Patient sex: M
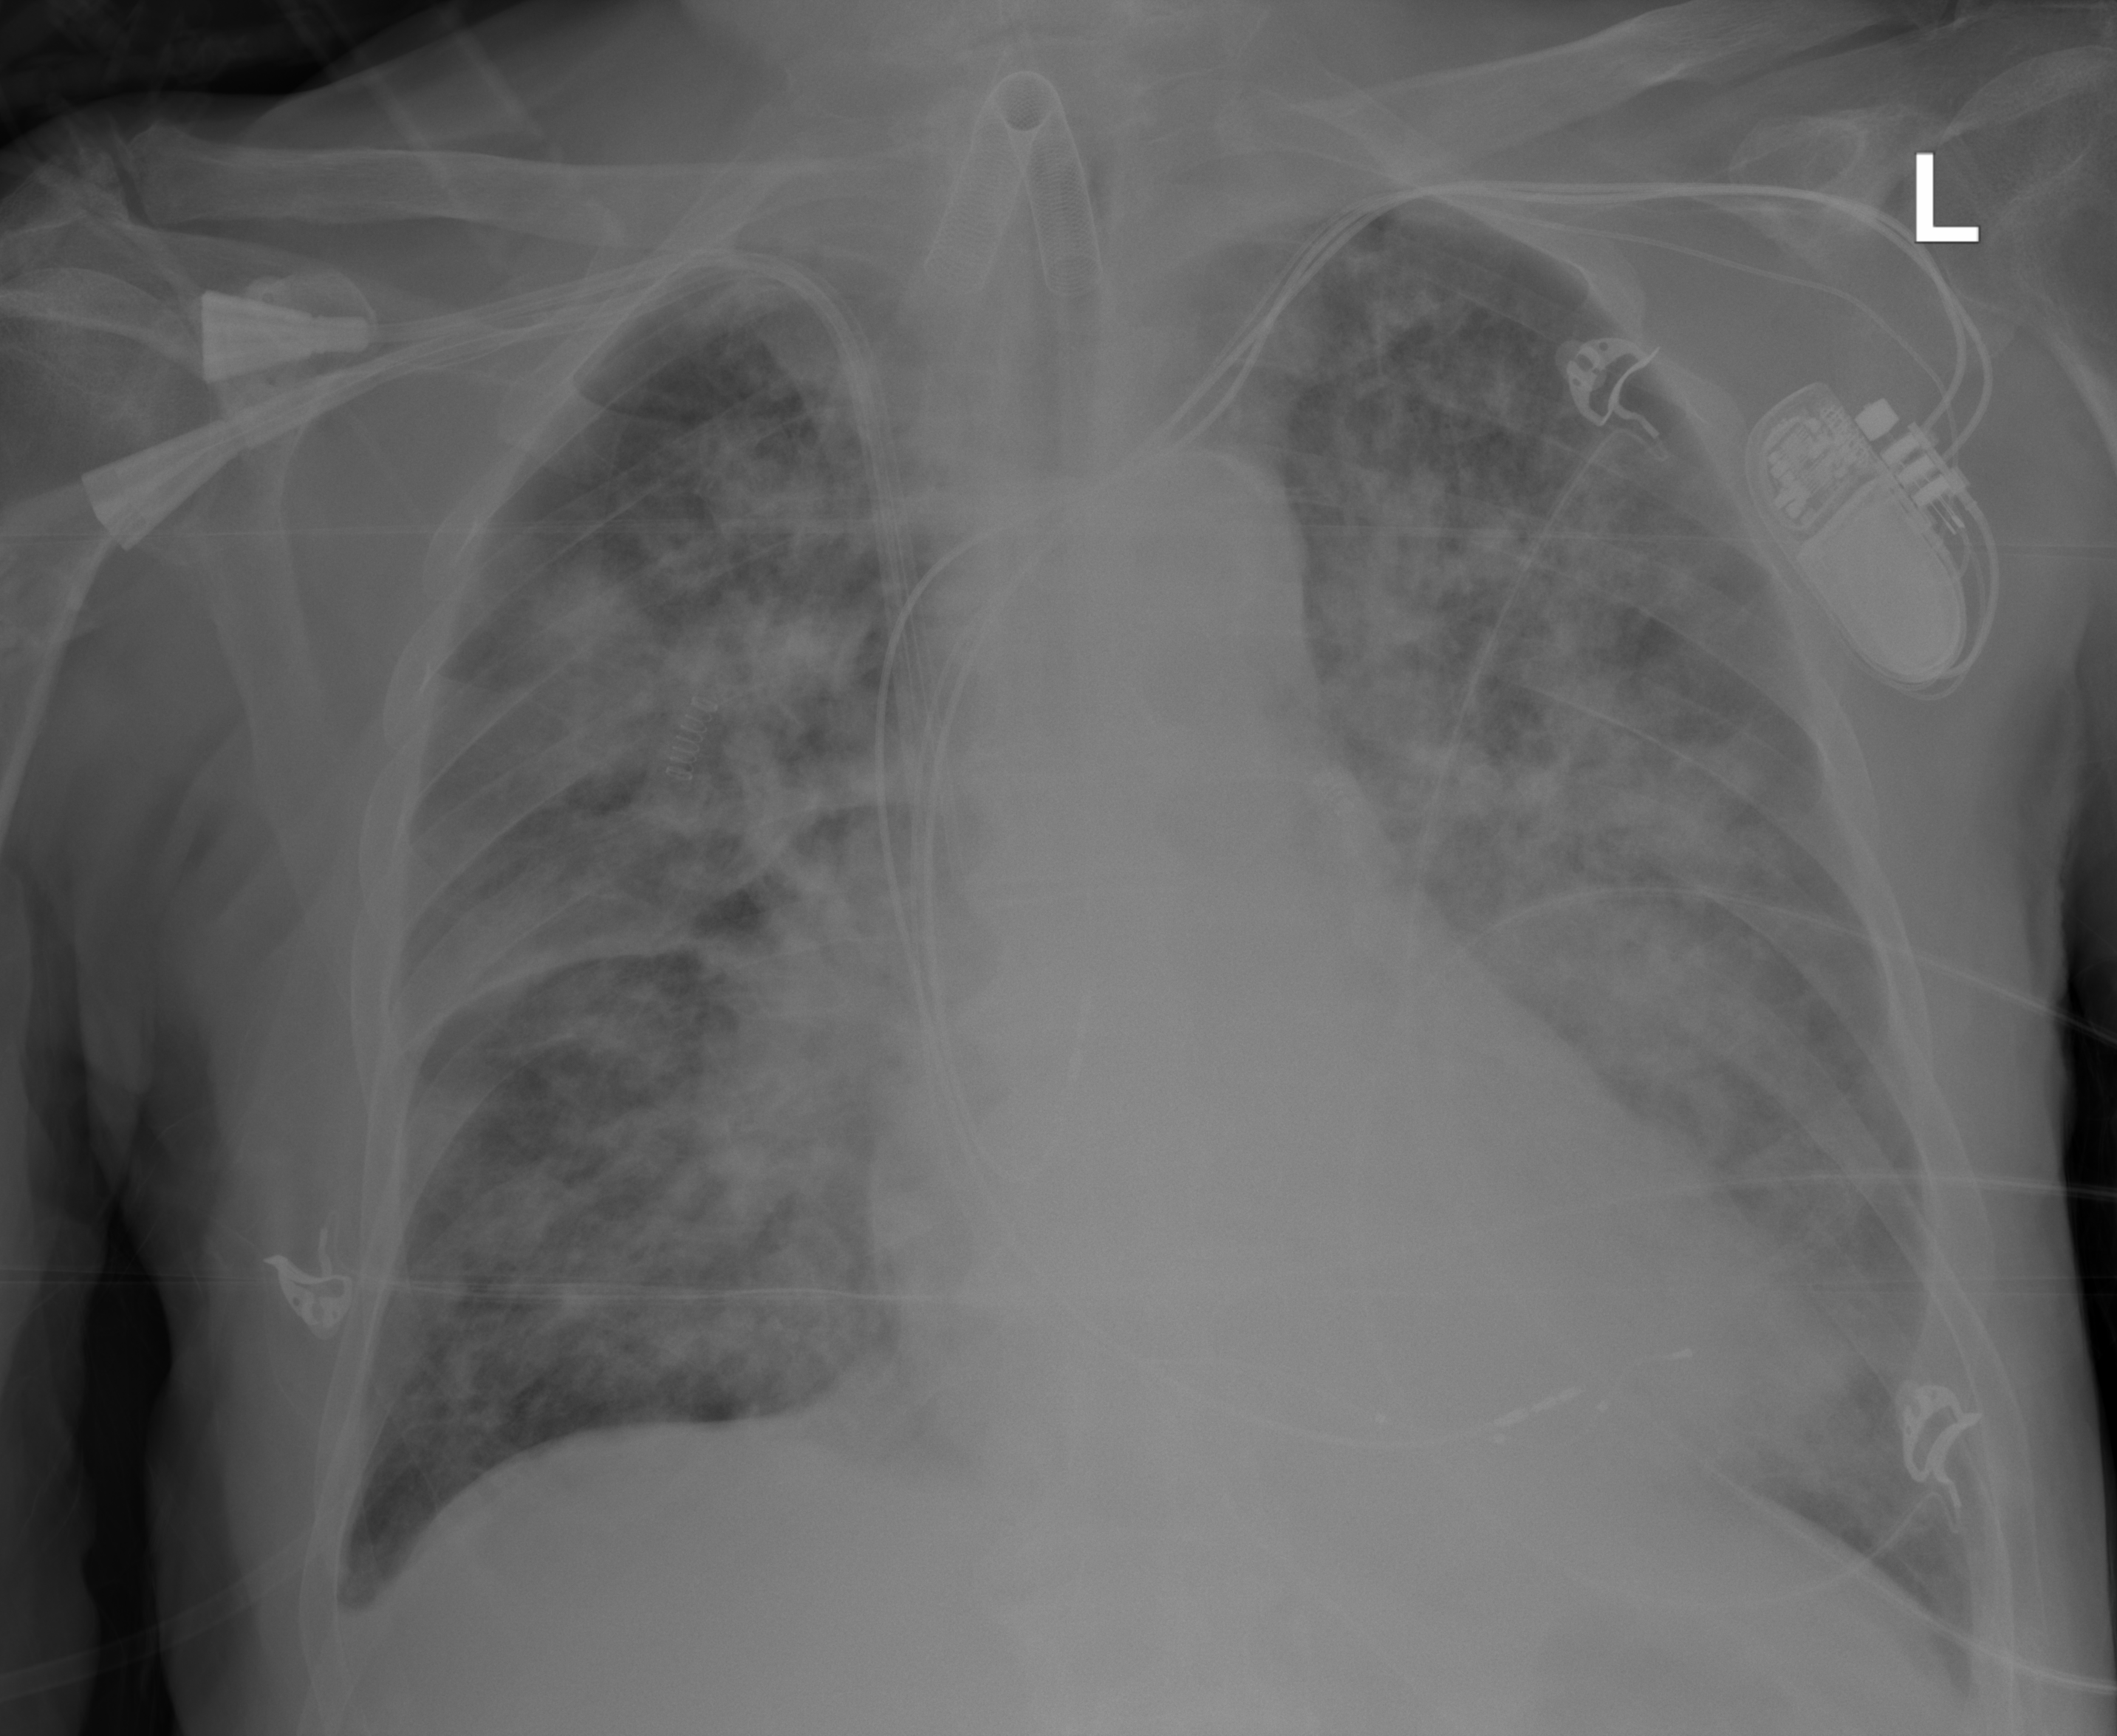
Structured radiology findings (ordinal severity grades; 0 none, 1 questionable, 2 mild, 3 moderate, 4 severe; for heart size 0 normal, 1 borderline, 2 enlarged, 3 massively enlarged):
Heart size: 1
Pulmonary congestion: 0
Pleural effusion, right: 0
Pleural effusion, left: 0
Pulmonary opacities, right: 3
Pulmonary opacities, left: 3
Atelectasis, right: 2
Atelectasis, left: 2